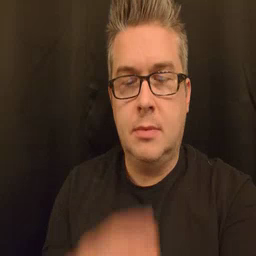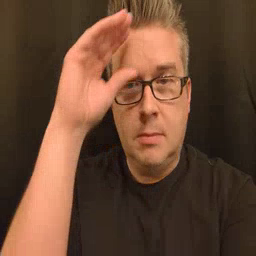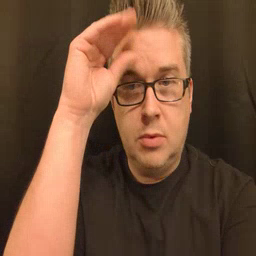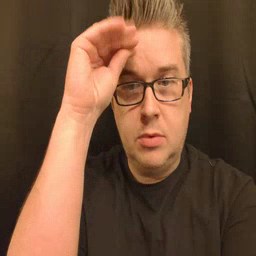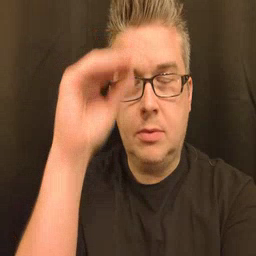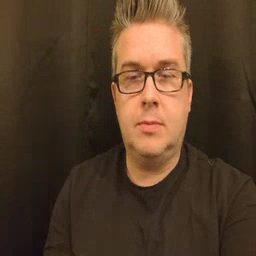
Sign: boy